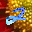
Label: 2